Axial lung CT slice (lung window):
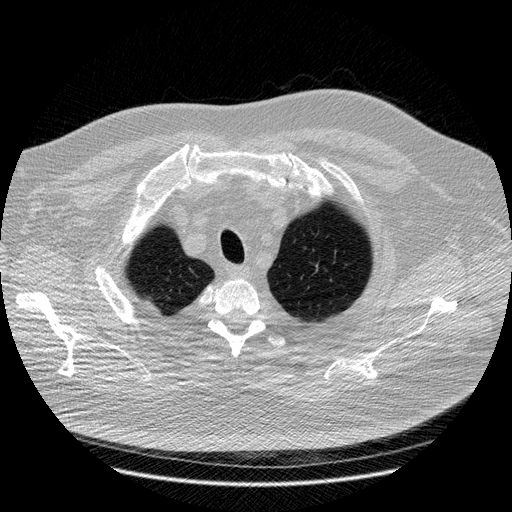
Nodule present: no